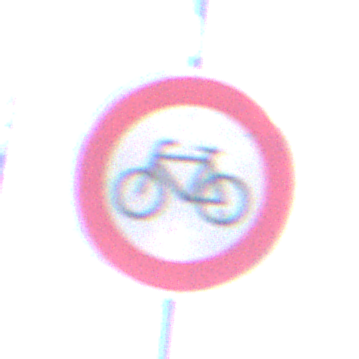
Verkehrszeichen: VerbotRadverkehr
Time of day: MorningAfternoon
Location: Outdoor (Nature)
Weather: Clear
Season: Winter
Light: Natural